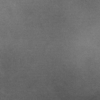
Label: dusty